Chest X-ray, PA view. Patient: 47 years old, sex F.
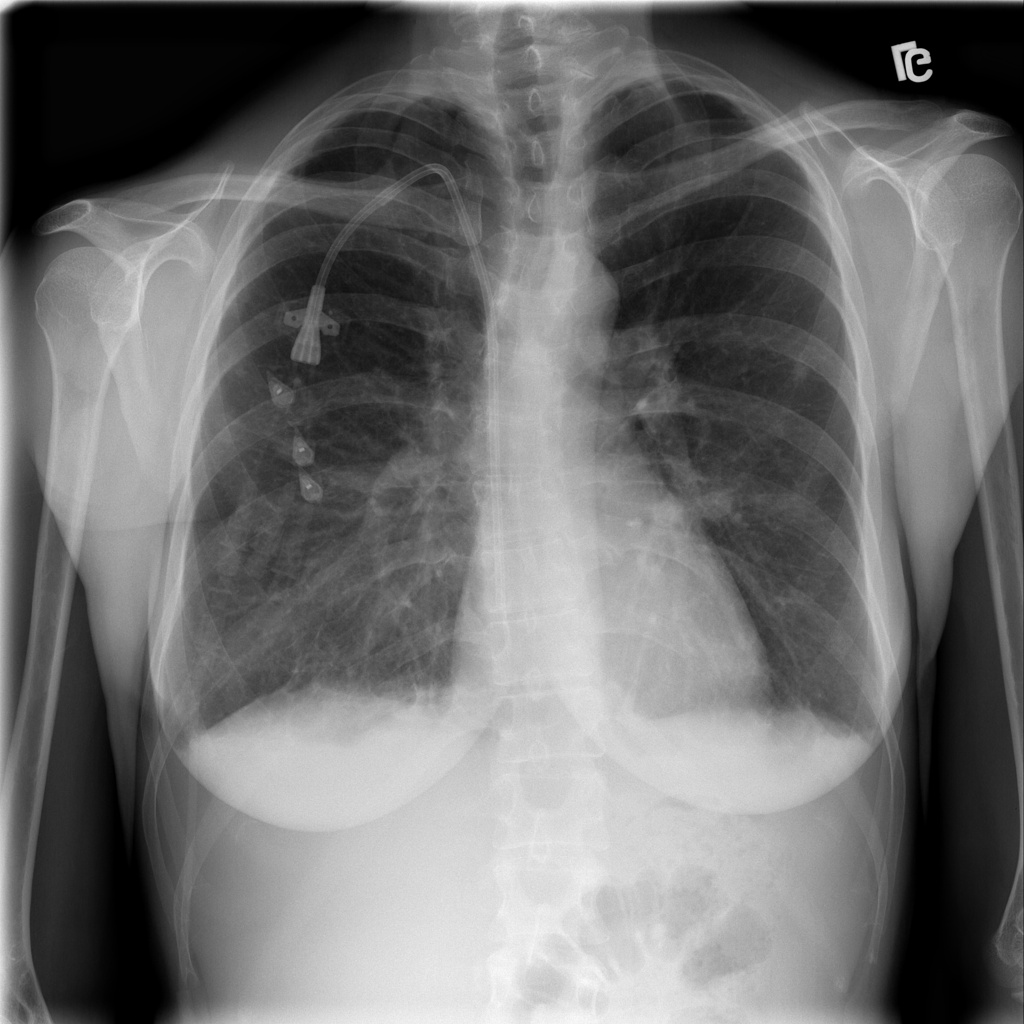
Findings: Effusion